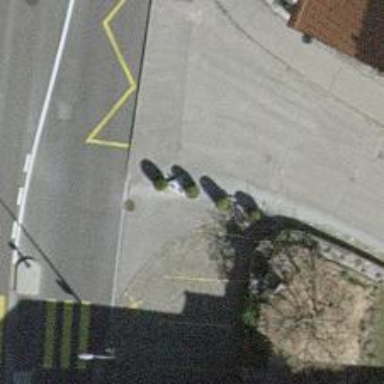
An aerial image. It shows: Bollard.